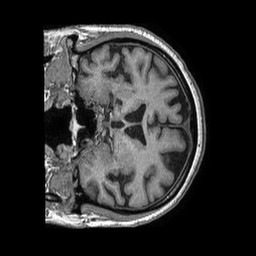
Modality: T1w
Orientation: coronal
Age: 71
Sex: male
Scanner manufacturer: philips
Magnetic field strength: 1.5 T
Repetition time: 0.007509 s
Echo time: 0.003414 s